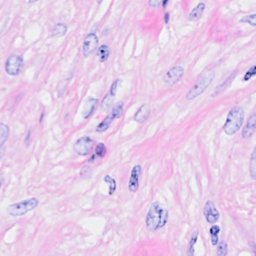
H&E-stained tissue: Breast